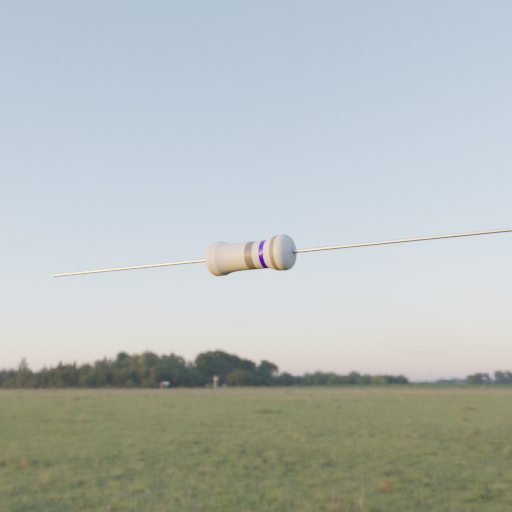
Resistor colour bands (in order): gray, blue, gray